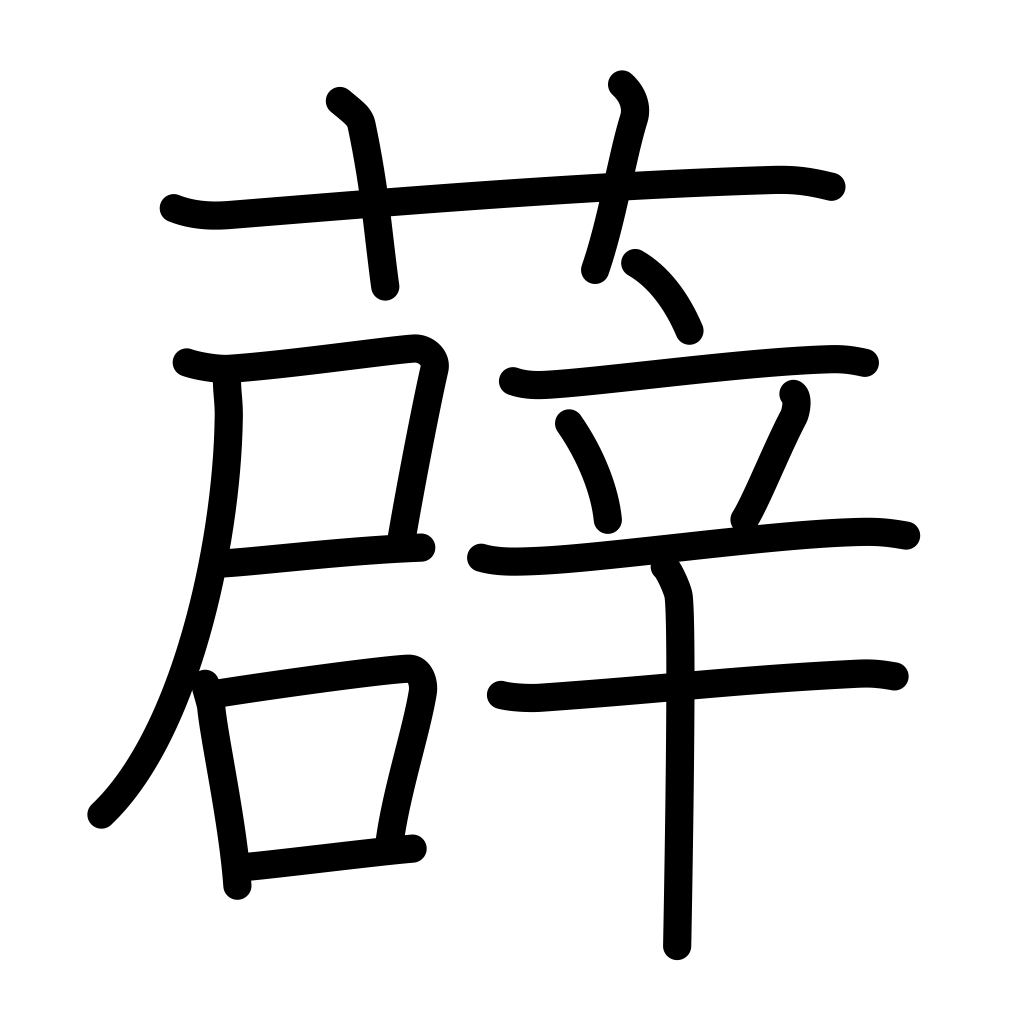
Meaning: type of vine